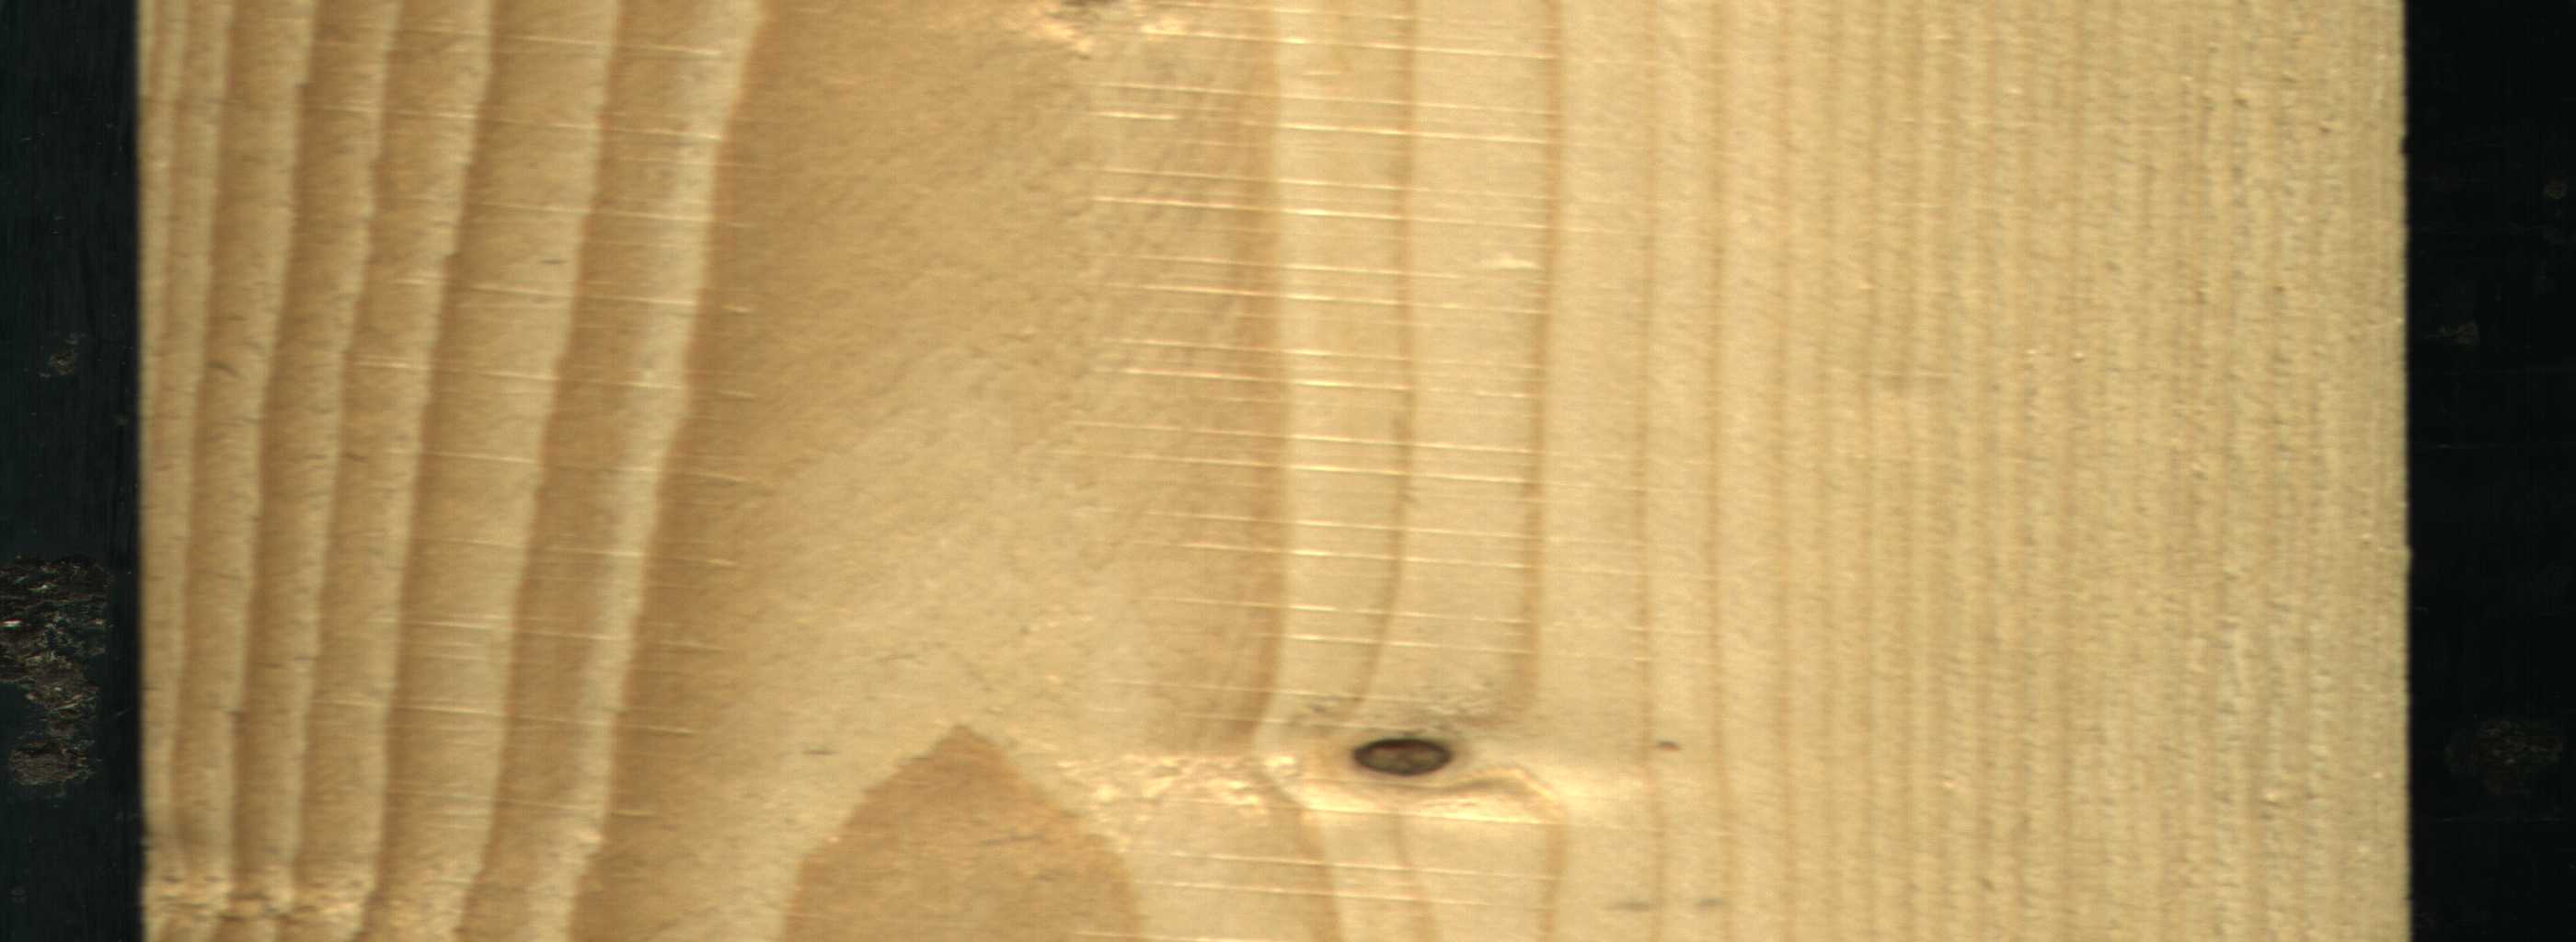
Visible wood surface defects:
Dead_Knot